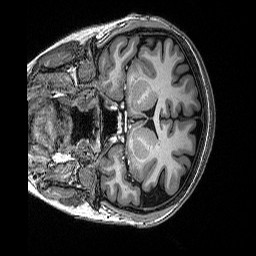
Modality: T1w
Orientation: coronal